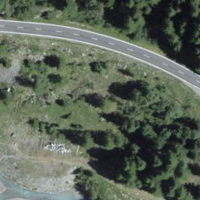
EUNIS habitat code: 45
Species observed at this site:
Hedysarum hedysaroides